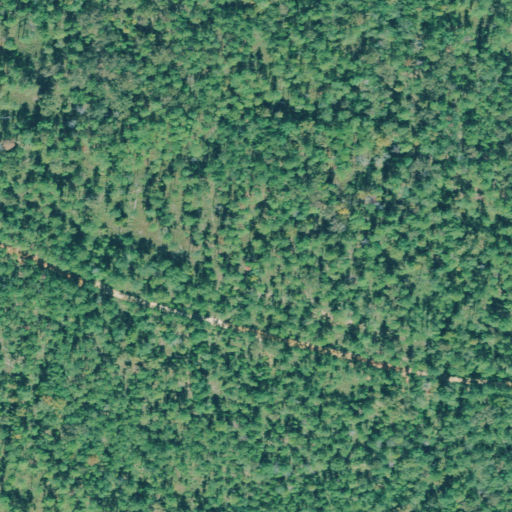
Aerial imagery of mountain in Georgia named Lyons Hill containing evergreen forest and mixed forest